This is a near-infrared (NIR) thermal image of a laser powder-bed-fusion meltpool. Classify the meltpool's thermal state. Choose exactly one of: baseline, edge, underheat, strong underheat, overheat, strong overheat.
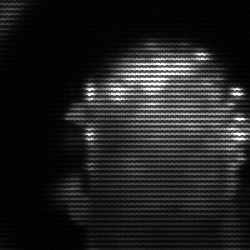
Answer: baseline